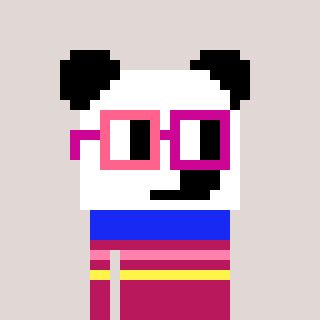
a pixel art character with square pink and red glasses, a panda-shaped head and a darkpink-colored body on a warm background